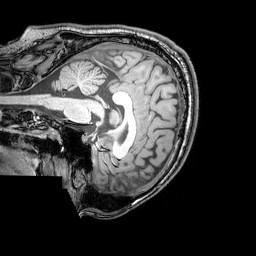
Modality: T1w
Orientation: sagittal
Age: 25
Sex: male
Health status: healthy
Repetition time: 0.081 s
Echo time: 0.037 s